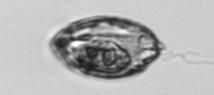
Label: Katodinium_or_Torodinium